Field crop: tomato
Growth stage: 2
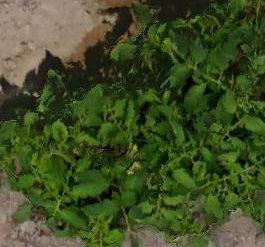
Species: tomato